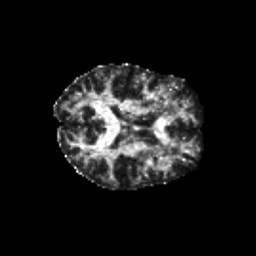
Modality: FA
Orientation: axial
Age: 38
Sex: female
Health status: healthy
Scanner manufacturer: siemens
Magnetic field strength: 3 T
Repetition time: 10.8 s
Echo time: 0.082 s